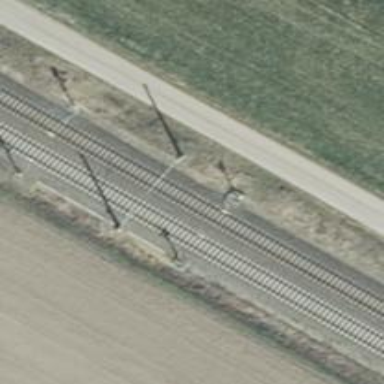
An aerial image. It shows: Light railway signal with light crossing form.